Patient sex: F
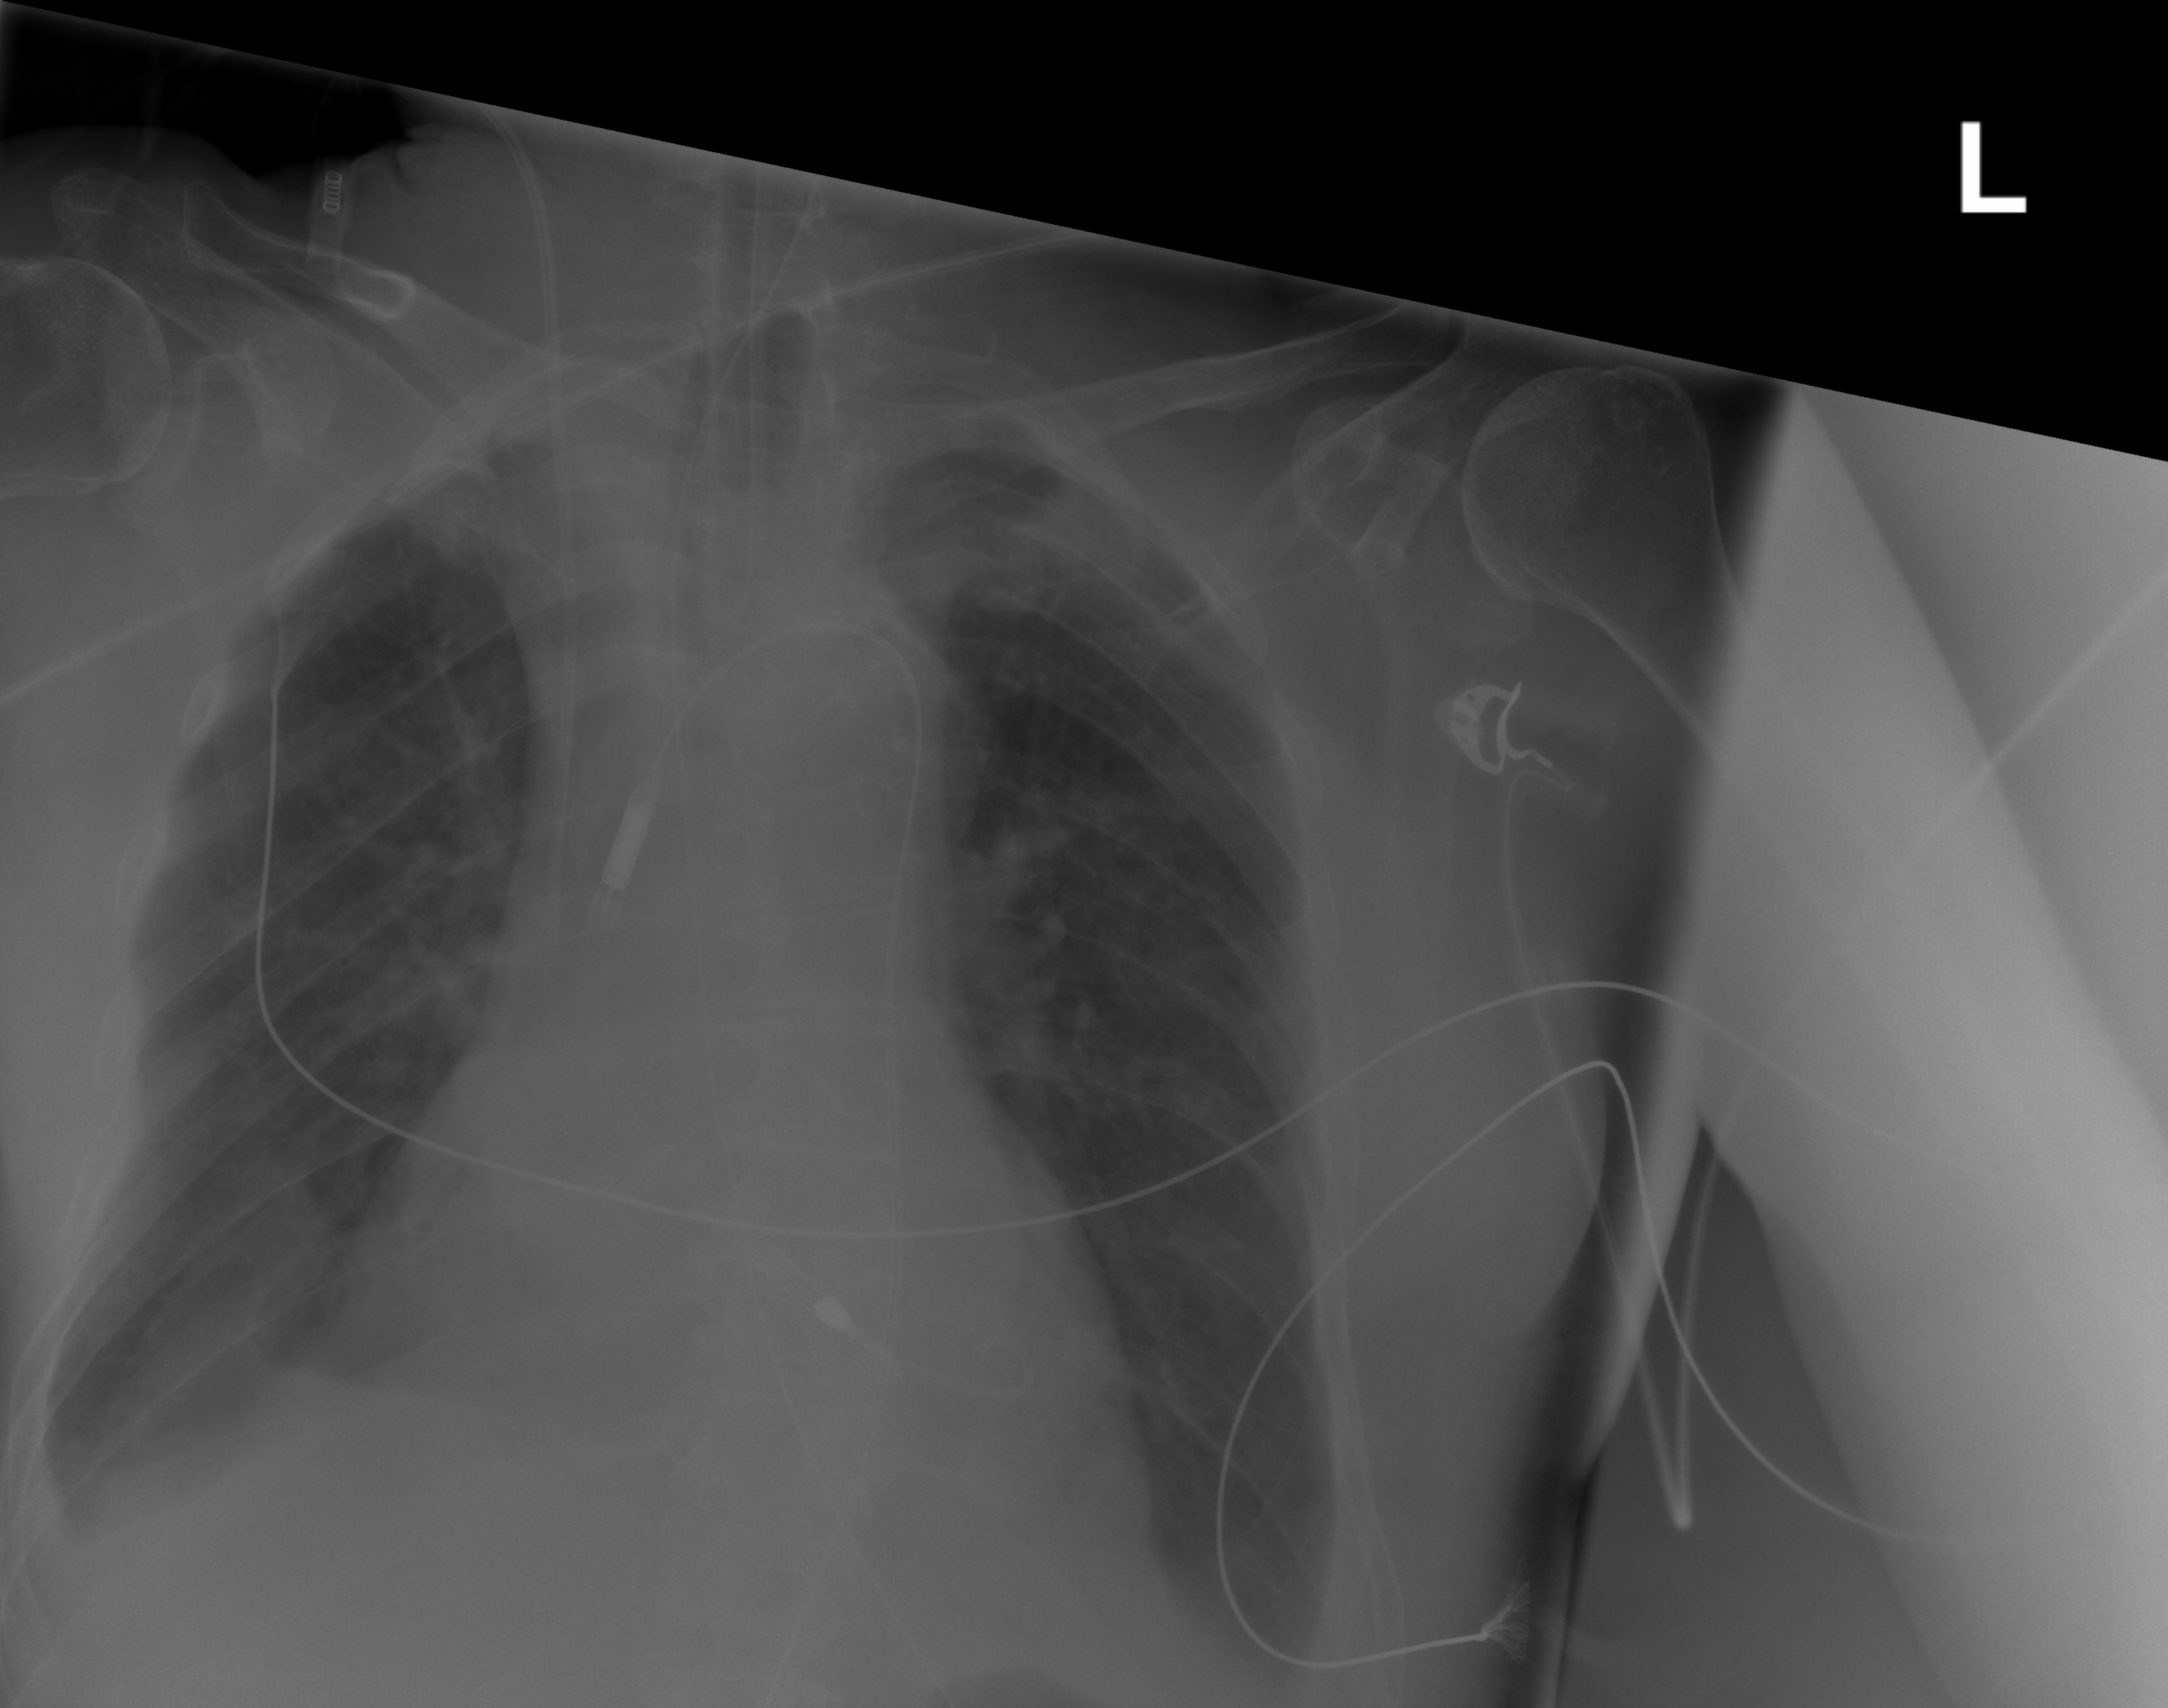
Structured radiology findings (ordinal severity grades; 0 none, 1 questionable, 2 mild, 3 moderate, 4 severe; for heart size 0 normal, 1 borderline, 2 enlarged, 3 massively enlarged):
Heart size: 2
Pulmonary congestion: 2
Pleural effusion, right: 2
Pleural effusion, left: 2
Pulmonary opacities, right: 2
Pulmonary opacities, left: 0
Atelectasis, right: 2
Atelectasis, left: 2